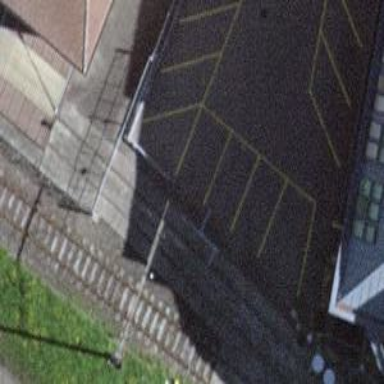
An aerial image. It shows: Single-track railway spur.